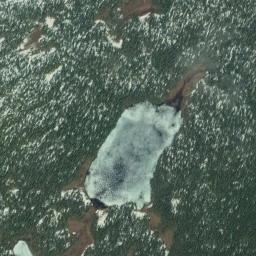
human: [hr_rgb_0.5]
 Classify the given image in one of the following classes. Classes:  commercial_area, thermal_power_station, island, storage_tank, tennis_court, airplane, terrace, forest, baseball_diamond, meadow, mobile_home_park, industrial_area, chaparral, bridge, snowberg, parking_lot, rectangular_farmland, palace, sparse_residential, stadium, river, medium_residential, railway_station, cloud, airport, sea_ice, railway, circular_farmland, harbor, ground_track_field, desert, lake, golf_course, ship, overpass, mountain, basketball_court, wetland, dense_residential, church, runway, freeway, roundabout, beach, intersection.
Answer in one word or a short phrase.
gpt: lake